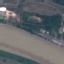
Land use / land cover: River